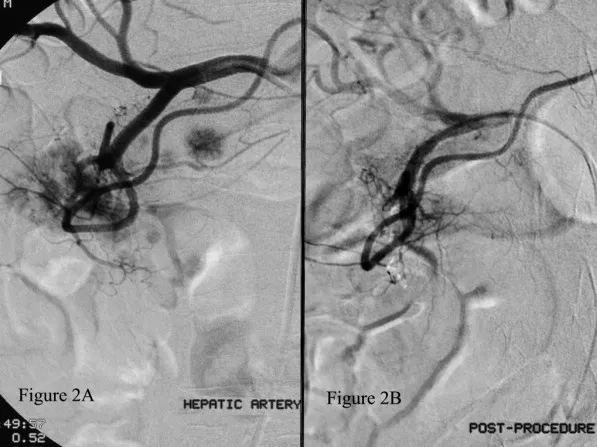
Coeliac angiogram. Figure 2A is an angiogram of the coeliac trunk. This demonstrates a highly vascular mass around the duodenum and pancreas and its blood supply from the pancreaticoduodenal arteries. Numerous other small vascular blushes are seen which represent further pancreatic metastases. Figure 2B is taken post- embolisation and demonstrates successful occlusion of the tumour's blood supply.
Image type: radiology (ct)